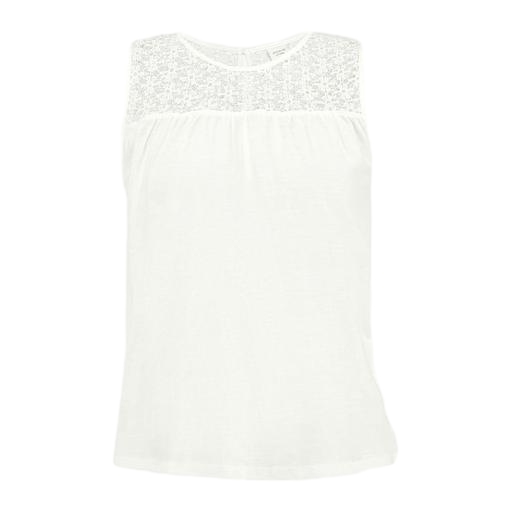
white lace muscle t-shirt, white lace yoke tank, white lace-front jersey top, white background